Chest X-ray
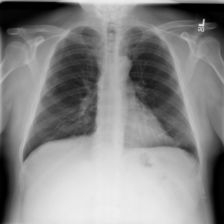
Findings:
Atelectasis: negative
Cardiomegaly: negative
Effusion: negative
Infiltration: negative
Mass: negative
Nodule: negative
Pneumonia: negative
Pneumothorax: negative
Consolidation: negative
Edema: negative
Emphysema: negative
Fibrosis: negative
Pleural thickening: negative
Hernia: negative